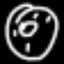
Label: donut